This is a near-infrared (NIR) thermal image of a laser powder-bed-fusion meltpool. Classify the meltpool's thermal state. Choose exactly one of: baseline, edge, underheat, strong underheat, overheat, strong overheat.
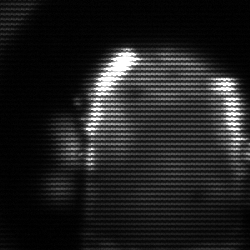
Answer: baseline